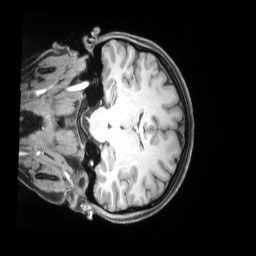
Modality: T1w
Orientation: coronal
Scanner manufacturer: siemens
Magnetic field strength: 3 T
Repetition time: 2.53 s
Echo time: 0.00169 s